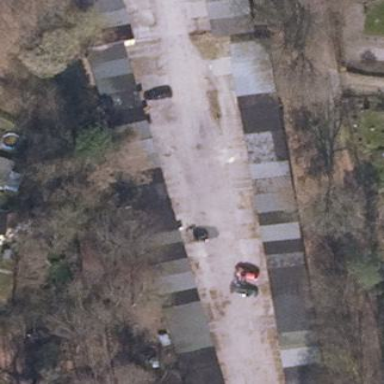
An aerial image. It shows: Group of garages.